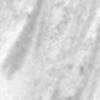
Label: change